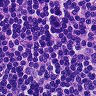
Metastatic tissue present: no